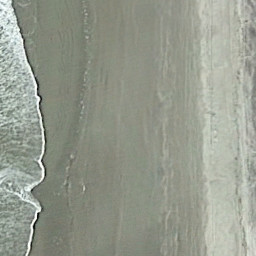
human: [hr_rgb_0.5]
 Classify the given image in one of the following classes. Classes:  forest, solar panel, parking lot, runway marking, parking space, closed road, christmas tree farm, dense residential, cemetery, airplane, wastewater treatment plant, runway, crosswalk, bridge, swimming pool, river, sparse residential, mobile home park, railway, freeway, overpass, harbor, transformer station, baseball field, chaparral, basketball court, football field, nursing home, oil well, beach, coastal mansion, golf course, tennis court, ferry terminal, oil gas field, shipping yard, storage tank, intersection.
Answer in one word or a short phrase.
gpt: beach